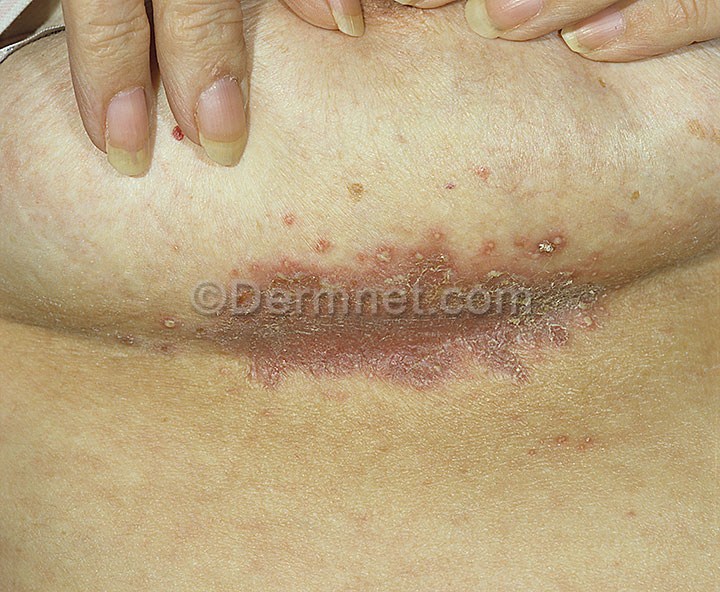
Disease: Tinea Ringworm Candidiasis and other Fungal Infections